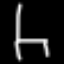
Label: chair